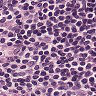
Metastatic tissue present: no